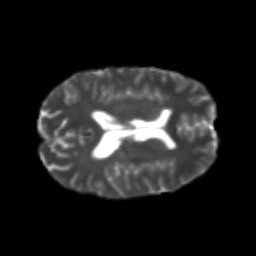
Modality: T2w
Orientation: axial
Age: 22
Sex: male
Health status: healthy
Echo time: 0.074 s